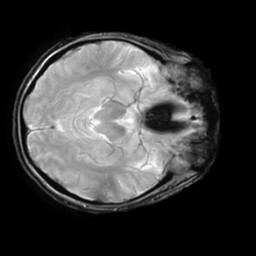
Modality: T2starw
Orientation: axial
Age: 34
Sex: female
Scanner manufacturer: ge
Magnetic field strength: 3 T
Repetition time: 0.65 s
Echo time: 0.02 s